Interaction volume radius: 10 \u00c5
Interaction volume height: 30 \u00c5
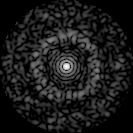
Disorder parameter: 0.8209